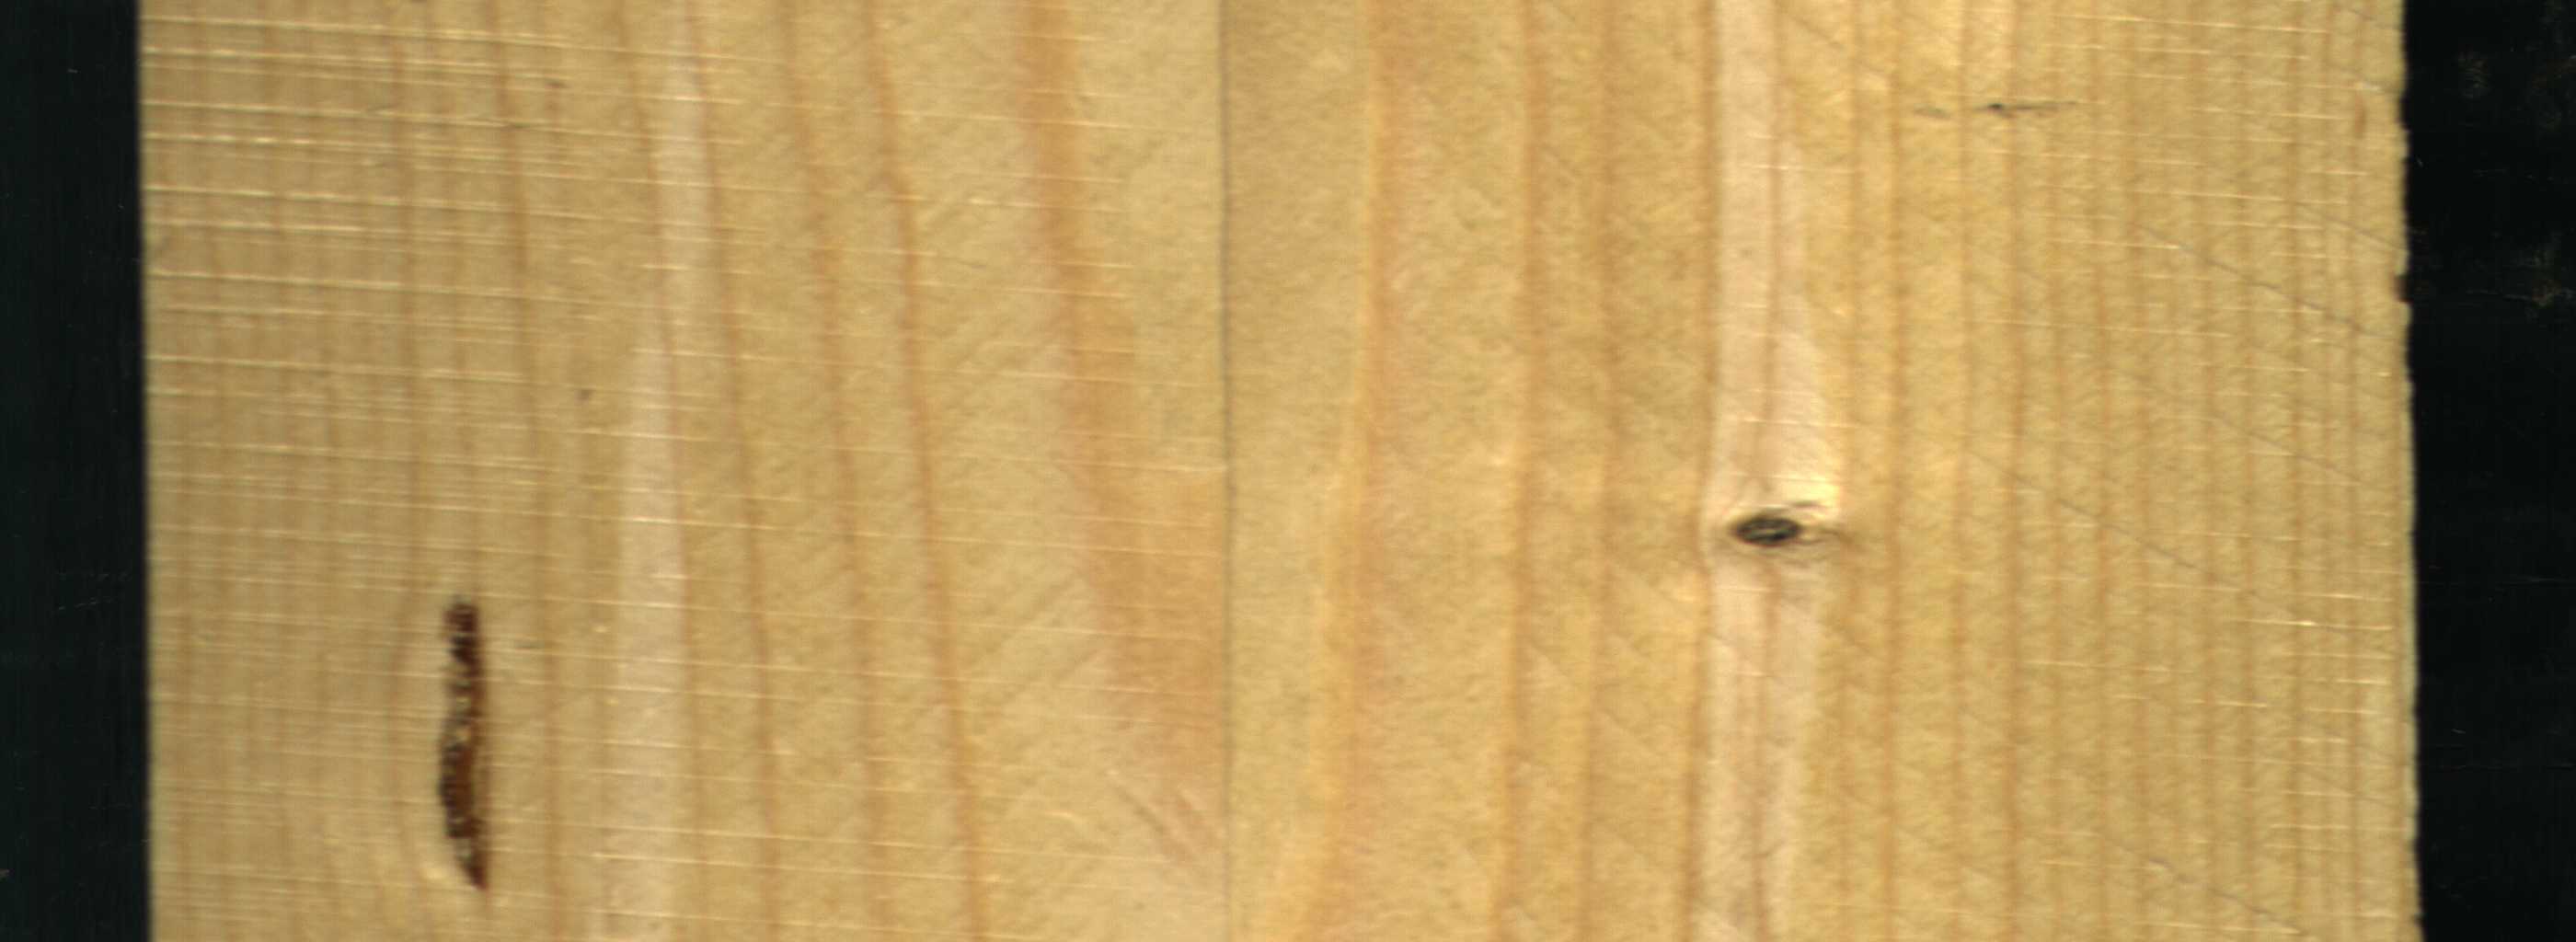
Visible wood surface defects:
resin
Dead_Knot